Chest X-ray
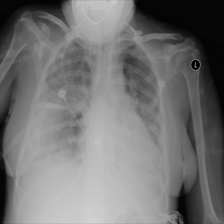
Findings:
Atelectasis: negative
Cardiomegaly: negative
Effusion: positive
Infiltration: negative
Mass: negative
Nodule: negative
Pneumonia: negative
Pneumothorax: negative
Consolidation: negative
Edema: positive
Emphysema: negative
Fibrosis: negative
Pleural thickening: negative
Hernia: negative